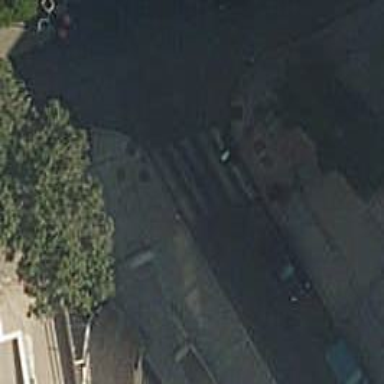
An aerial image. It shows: Pedestrian crossing with zebra markings on the footway.